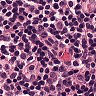
Metastatic tissue present: no